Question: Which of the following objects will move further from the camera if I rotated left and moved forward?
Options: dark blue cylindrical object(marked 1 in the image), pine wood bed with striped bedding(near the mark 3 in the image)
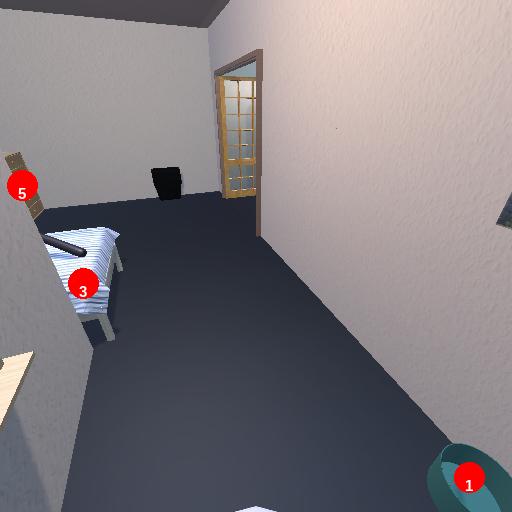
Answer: dark blue cylindrical object(marked 1 in the image)